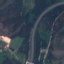
Land use / land cover: Highway